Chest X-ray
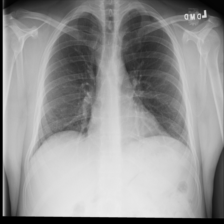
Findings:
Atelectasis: negative
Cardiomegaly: negative
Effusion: negative
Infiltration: negative
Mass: negative
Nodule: negative
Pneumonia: negative
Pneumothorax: negative
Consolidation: negative
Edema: negative
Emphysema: negative
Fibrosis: negative
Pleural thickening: negative
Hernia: negative